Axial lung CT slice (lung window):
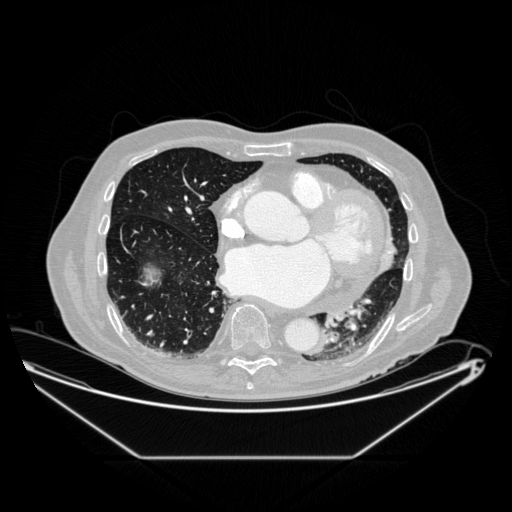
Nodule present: no